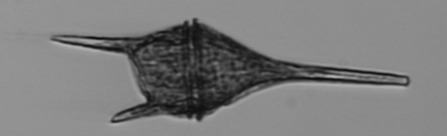
Label: Tripos_lineatus